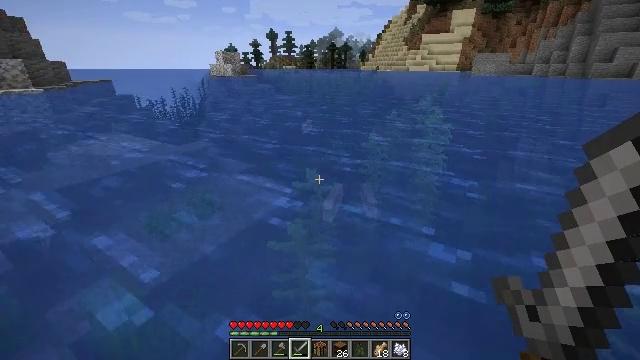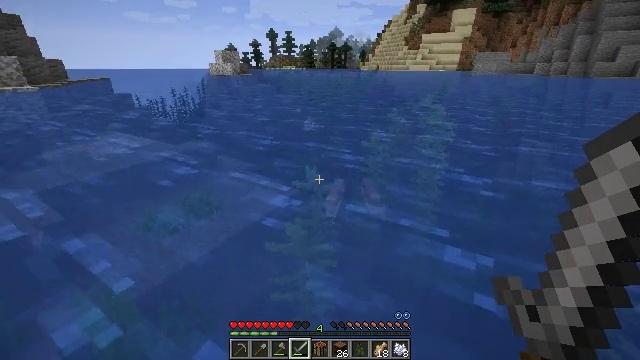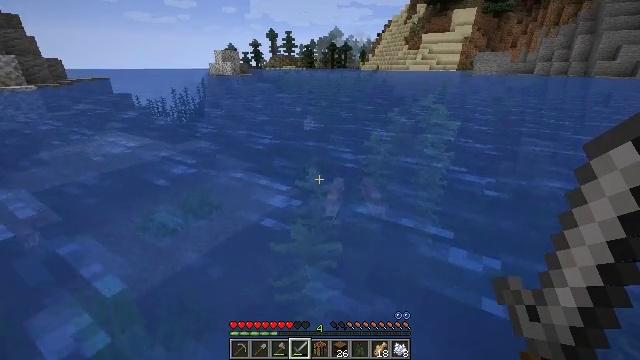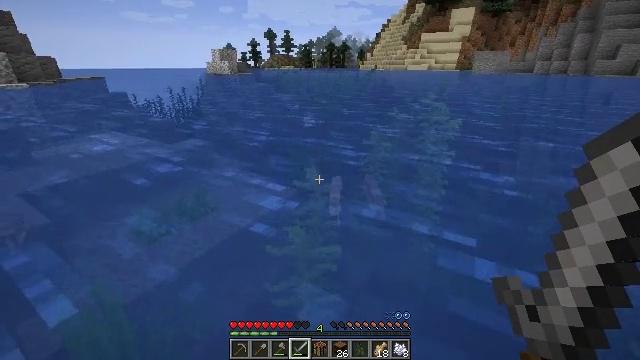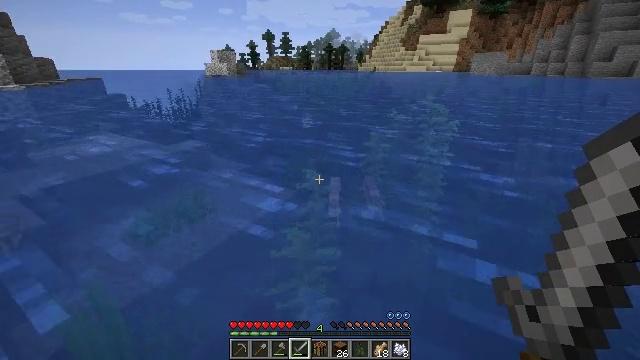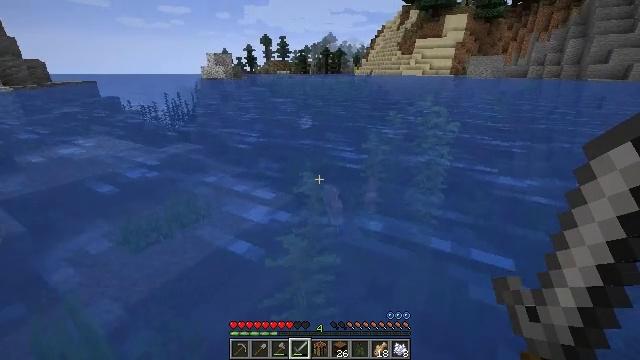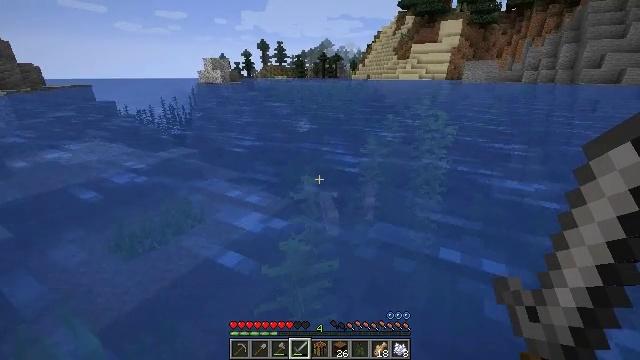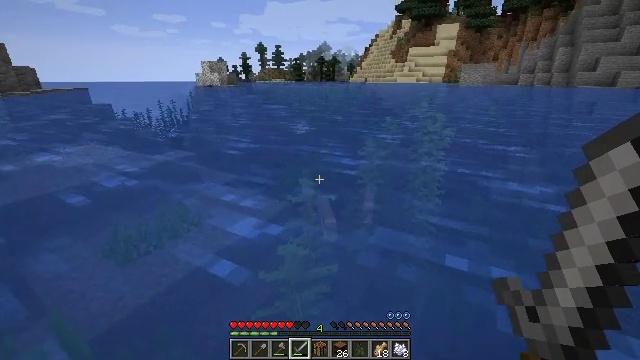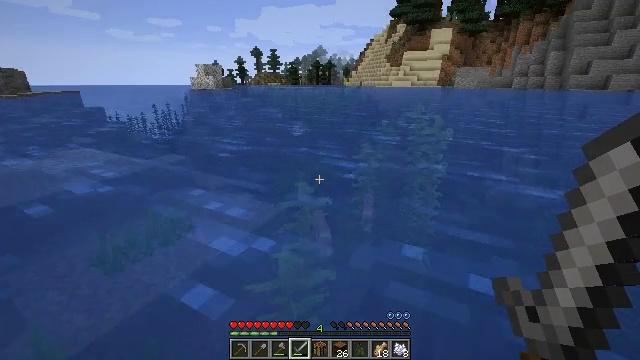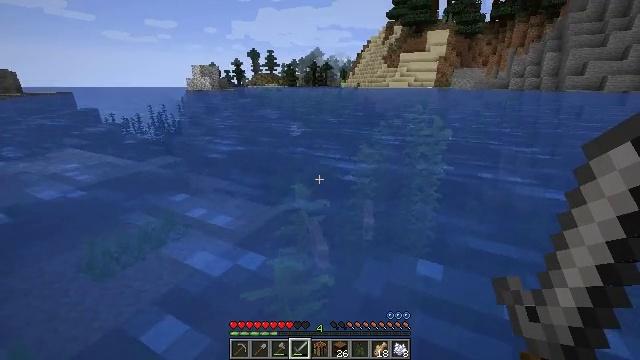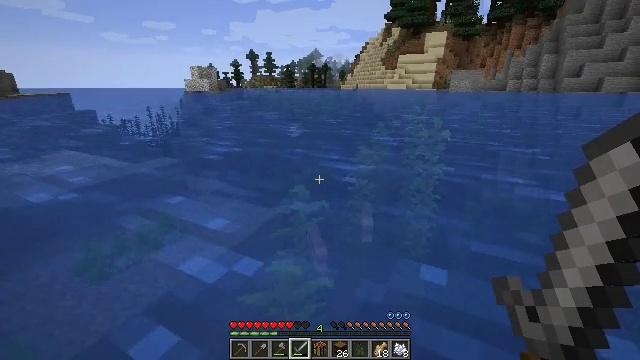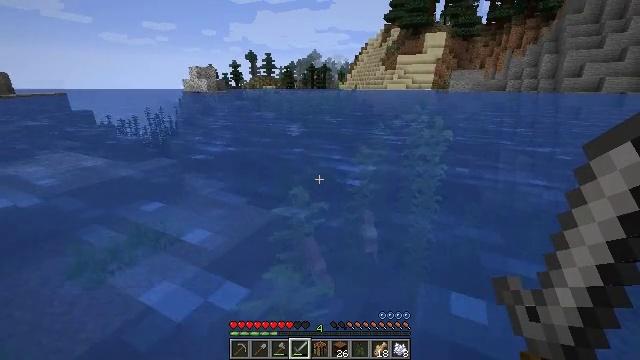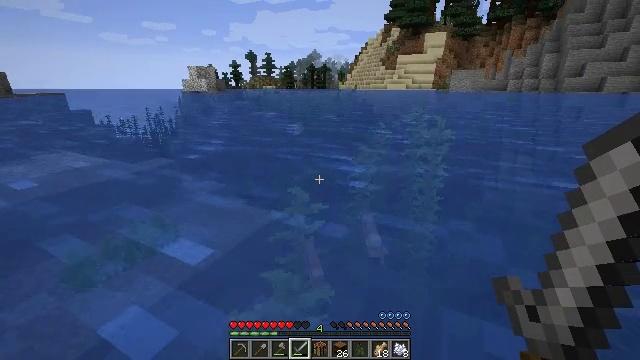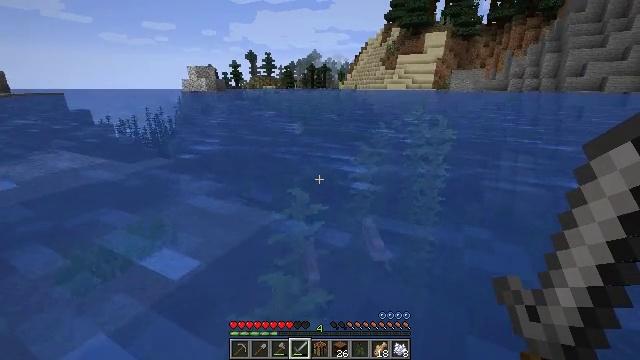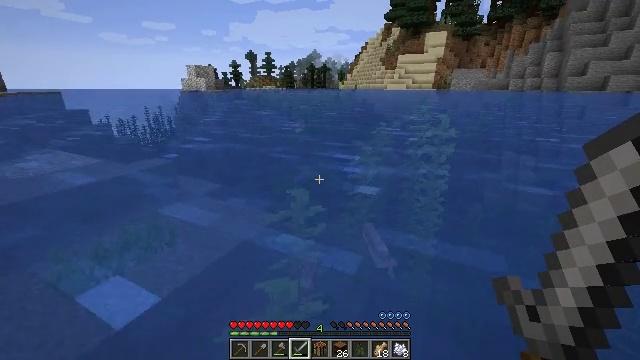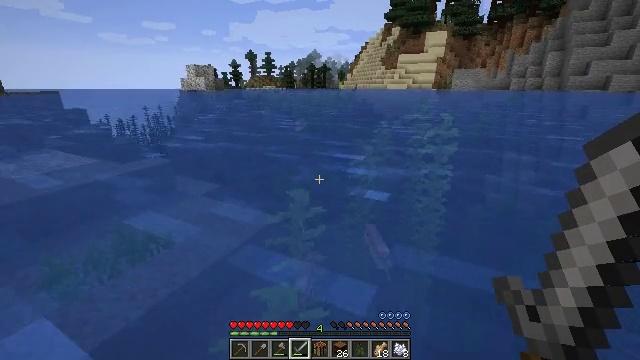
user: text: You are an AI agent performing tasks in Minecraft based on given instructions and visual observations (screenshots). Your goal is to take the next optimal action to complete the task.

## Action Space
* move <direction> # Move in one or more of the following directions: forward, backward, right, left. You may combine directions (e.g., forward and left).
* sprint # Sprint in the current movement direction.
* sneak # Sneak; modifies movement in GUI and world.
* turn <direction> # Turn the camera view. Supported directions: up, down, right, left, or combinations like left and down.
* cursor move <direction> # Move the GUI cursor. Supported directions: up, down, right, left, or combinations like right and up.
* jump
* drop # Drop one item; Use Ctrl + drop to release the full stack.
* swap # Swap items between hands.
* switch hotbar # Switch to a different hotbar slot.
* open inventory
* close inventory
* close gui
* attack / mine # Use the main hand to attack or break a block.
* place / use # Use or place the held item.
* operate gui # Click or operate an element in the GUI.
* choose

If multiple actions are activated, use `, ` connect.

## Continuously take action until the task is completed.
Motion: motion action
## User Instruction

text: Harvesting kelp can be done quickly underwater.
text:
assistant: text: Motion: move forward
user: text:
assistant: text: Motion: move forward
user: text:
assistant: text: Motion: move forward
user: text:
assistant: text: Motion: move forward
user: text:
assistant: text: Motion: move forward
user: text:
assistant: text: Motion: move forward
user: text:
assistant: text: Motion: move forward
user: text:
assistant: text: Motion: move forward
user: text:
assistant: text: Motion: move forward
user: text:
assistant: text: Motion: move forward
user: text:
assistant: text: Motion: move forward
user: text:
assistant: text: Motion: move forward
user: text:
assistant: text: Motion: move forward
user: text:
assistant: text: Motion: move forward
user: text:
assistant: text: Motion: move forward
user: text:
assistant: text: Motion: move forward
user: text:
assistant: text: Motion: move forward
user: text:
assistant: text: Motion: move forward
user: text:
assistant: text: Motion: move forward
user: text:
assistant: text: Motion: move forward
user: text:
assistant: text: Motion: move forward
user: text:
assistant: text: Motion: move forward
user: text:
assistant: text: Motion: move forward
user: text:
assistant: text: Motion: move forward
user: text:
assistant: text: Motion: move forward
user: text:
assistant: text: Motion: move forward
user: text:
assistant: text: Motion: move forward, turn right and up
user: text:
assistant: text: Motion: move forward
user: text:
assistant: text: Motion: move forward, turn up
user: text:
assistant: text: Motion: move forward, turn up